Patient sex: F
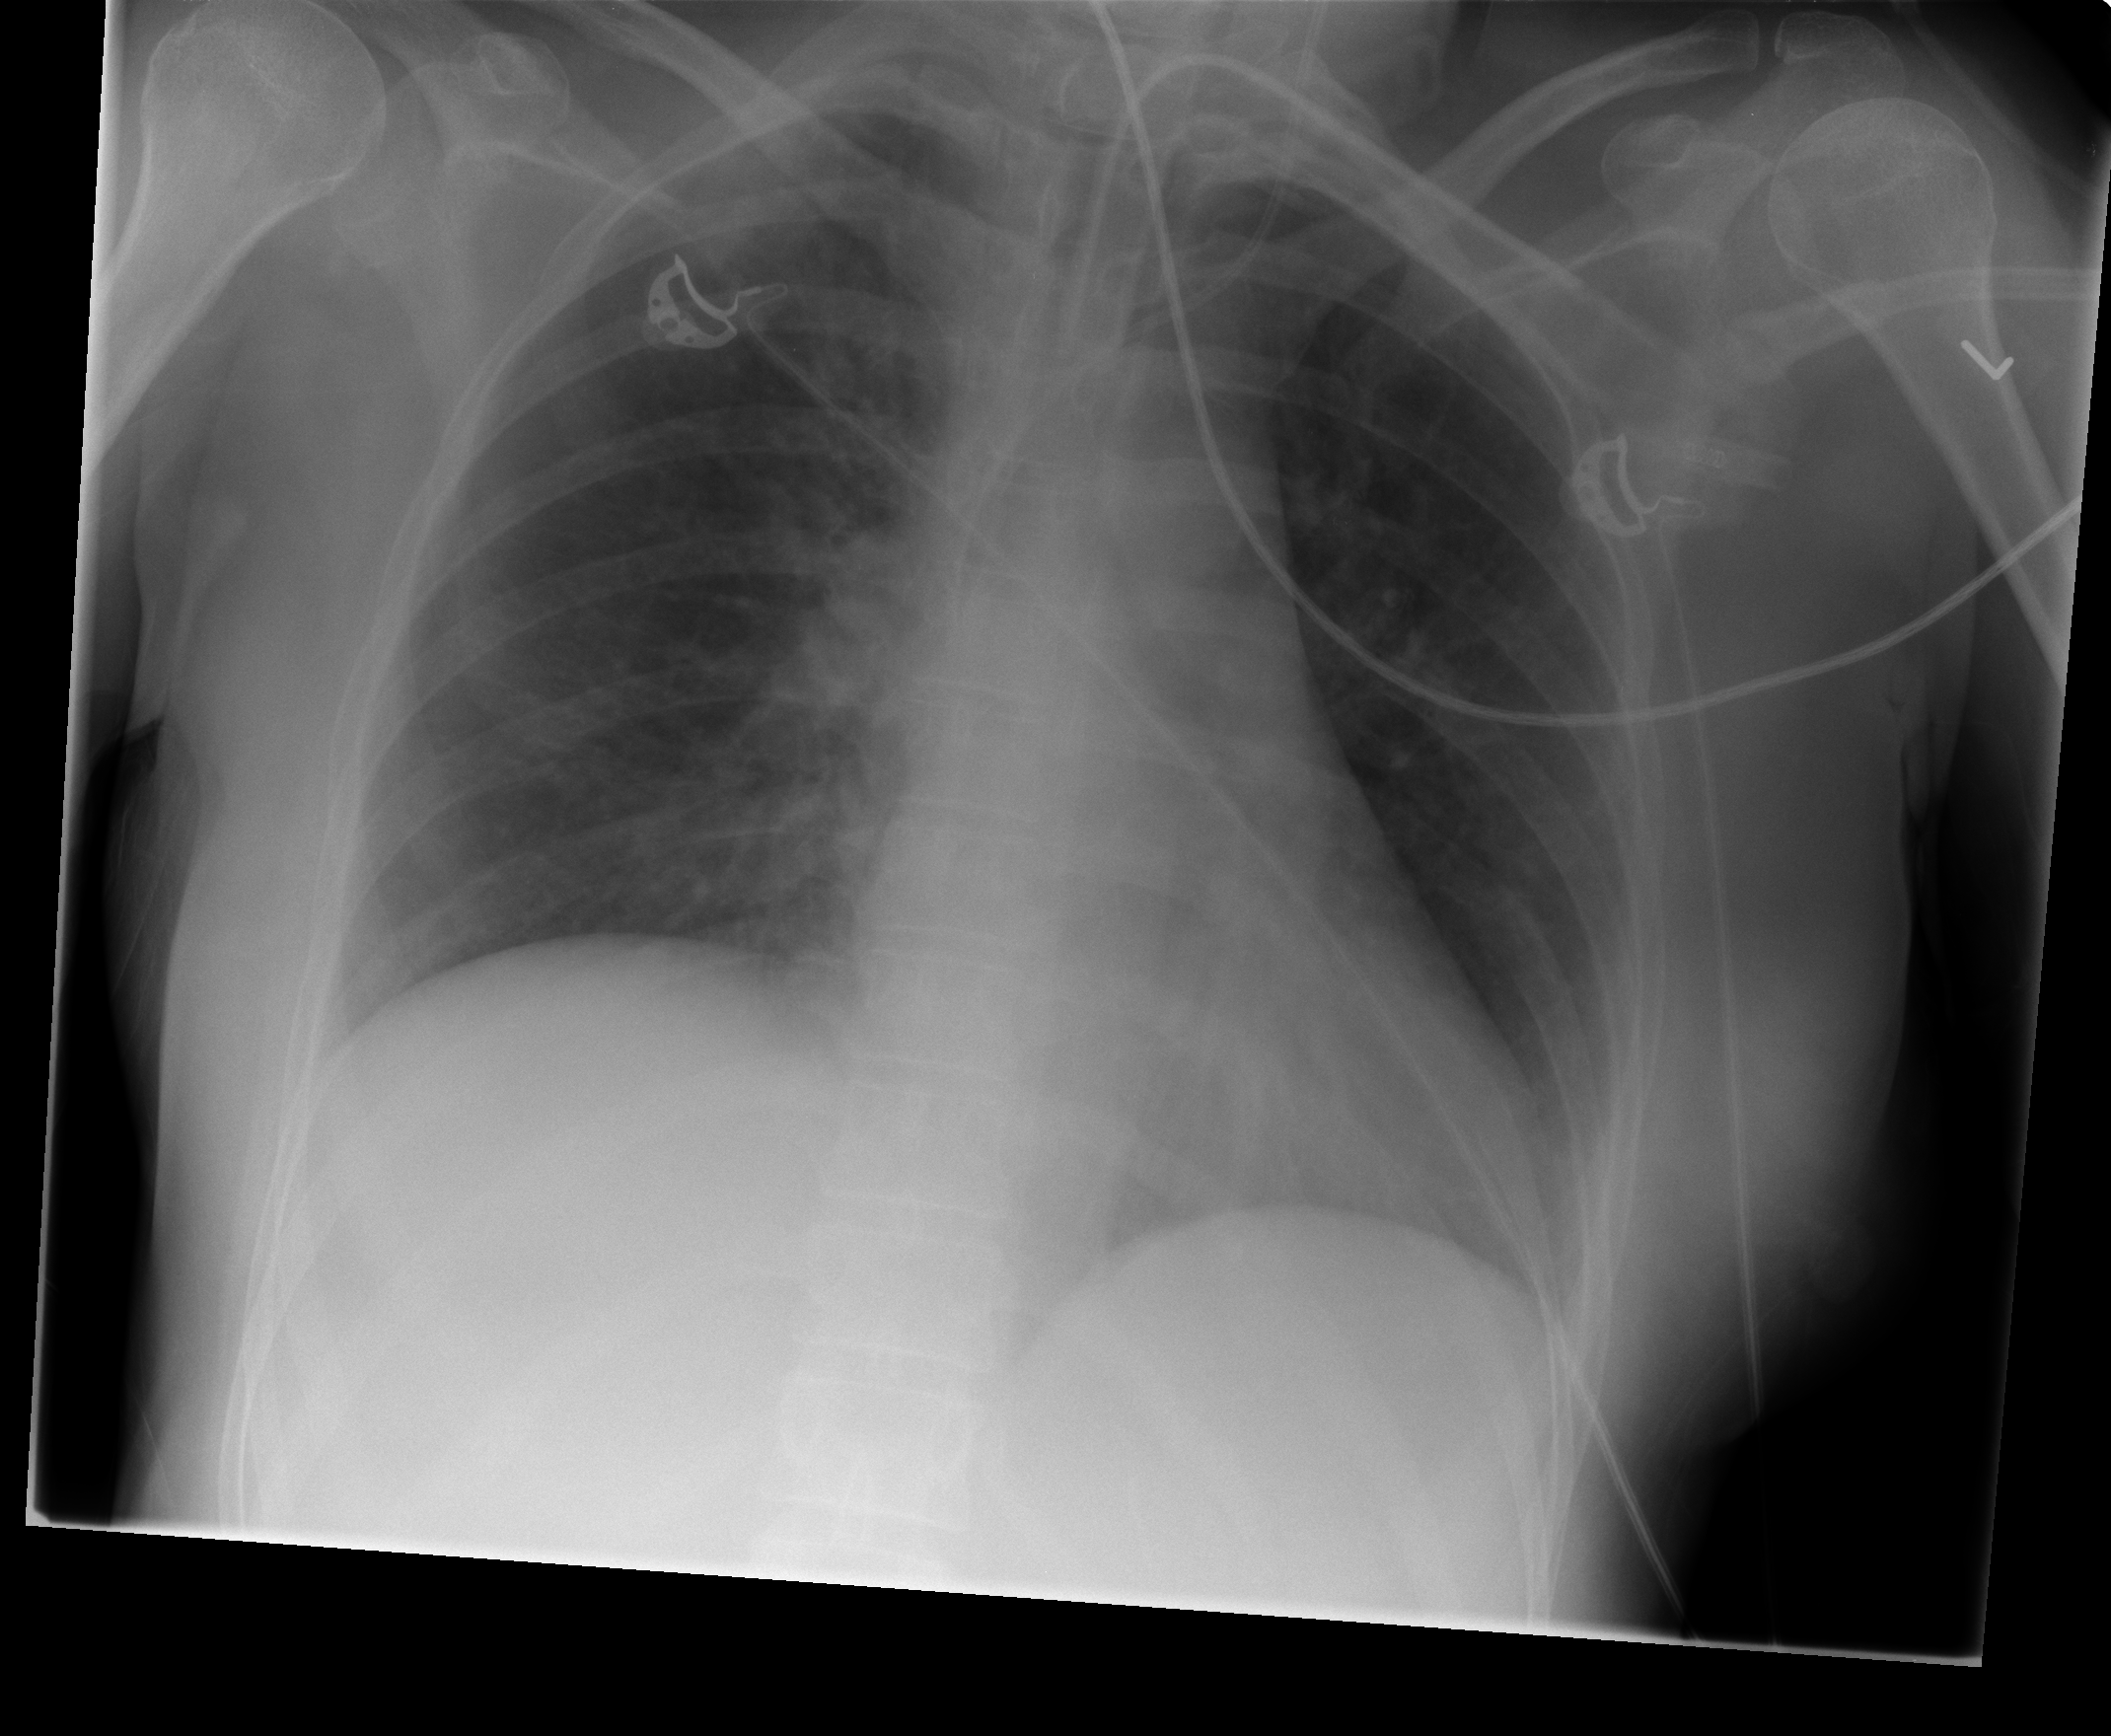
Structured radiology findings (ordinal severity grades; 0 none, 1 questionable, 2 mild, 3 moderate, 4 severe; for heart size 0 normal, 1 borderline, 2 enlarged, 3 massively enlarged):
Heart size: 0
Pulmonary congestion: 2
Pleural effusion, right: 0
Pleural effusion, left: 1
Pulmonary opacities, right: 0
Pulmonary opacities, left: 0
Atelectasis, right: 2
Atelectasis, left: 2